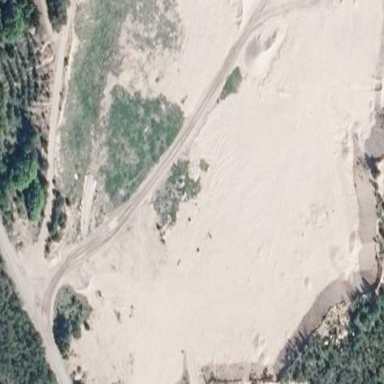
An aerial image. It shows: Sandy area in nature.